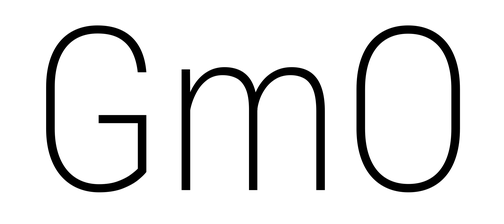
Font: Roboto_Condensed_ExtraLight